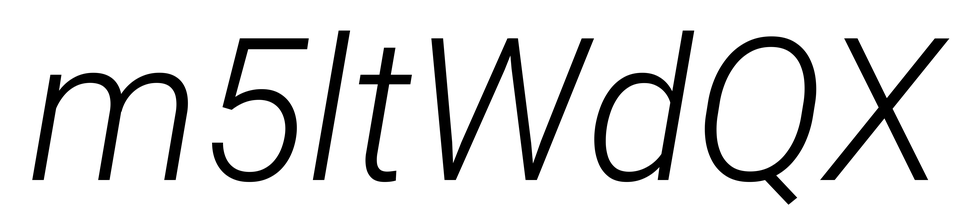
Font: Roboto-Italic_Light_Italic